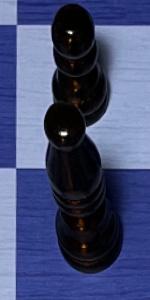
Label: Bishop_Black